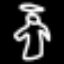
Label: angel